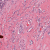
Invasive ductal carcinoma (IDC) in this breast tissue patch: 1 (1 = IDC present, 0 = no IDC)